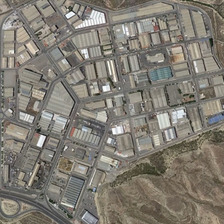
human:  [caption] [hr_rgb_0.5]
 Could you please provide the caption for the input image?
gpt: many buildings and bareland are in an industrial area .

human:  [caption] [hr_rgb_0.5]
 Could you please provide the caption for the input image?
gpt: many buildings and bareland are in an industrial area .

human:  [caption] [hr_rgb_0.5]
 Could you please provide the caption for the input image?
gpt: many buildings and bareland are in an industrial area .

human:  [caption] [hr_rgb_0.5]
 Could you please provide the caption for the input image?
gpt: many buildings and bareland are in an industrial area .

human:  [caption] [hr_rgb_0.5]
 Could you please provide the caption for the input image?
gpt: many buildings and bareland are in an industrial area .